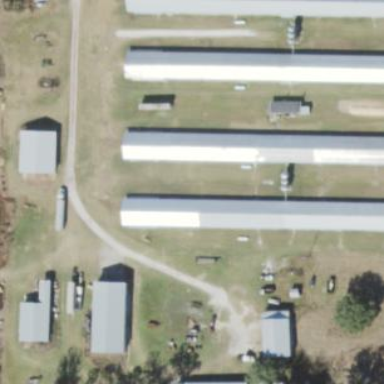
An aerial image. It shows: Poultry farmyard.